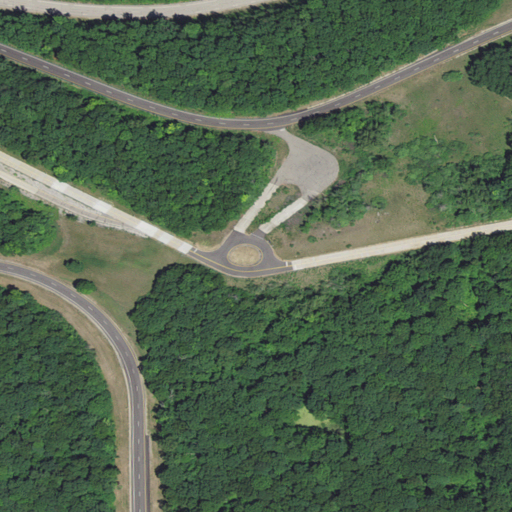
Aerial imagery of mountain in Michigan named Twombly Mountain containing deciduous forest, open development, low intensity development, grassland, medium intensity development, and pasture